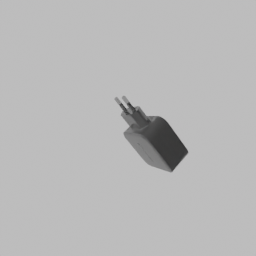
Label: electronics